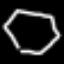
Label: octagon